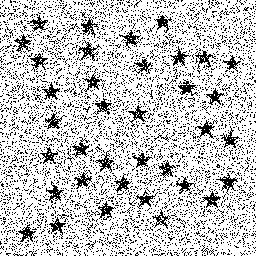
Squares: 0
Triangles: 0
Stars: 36
Total shapes: 36